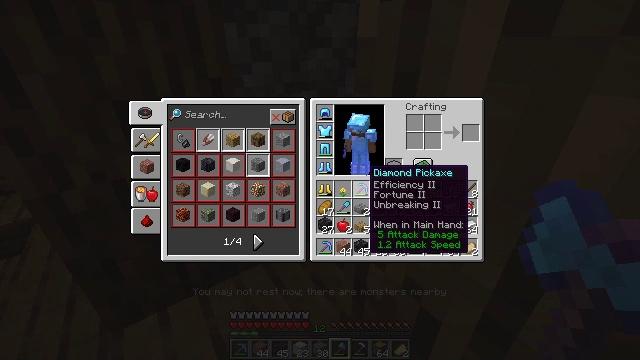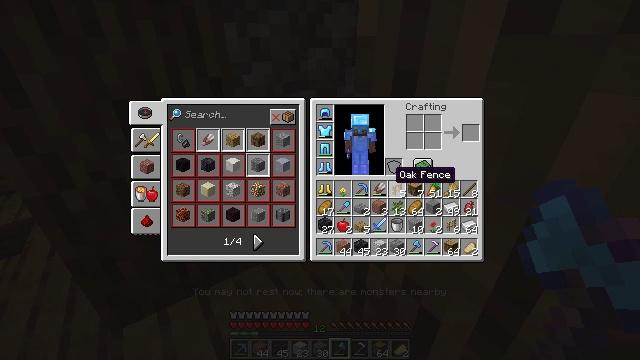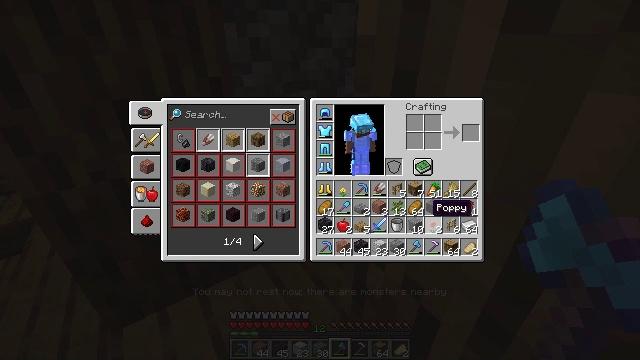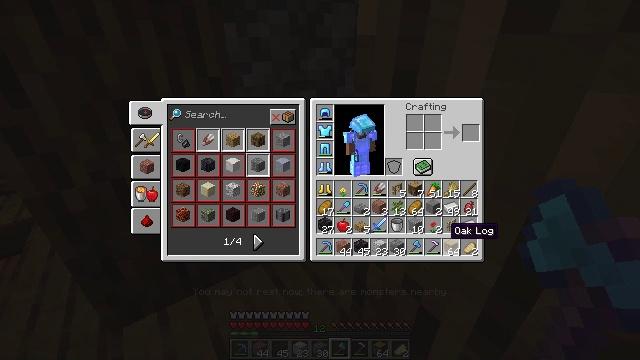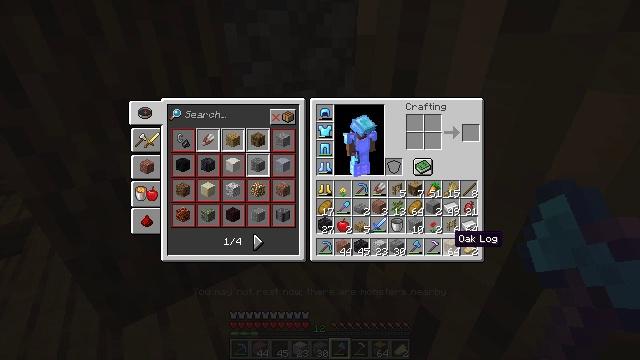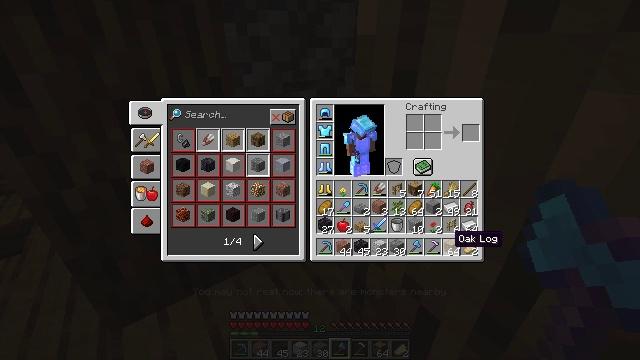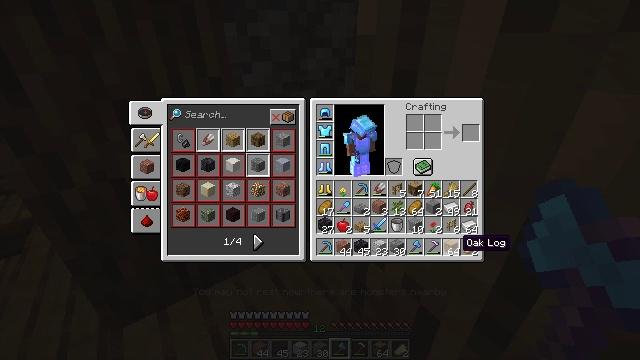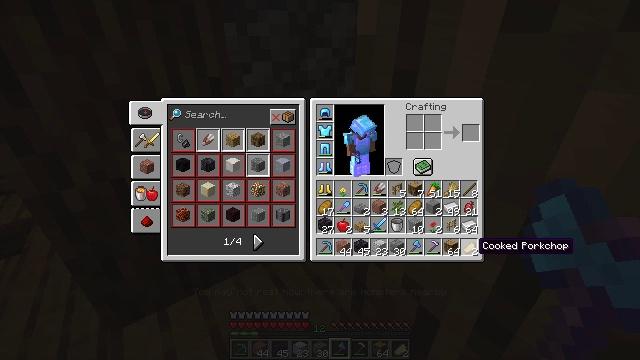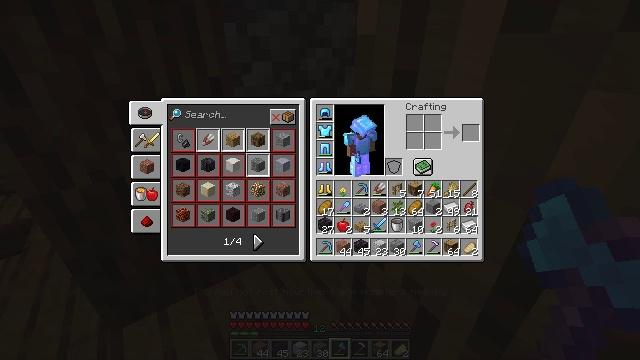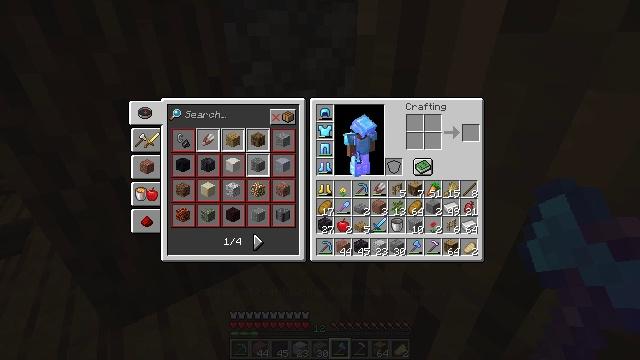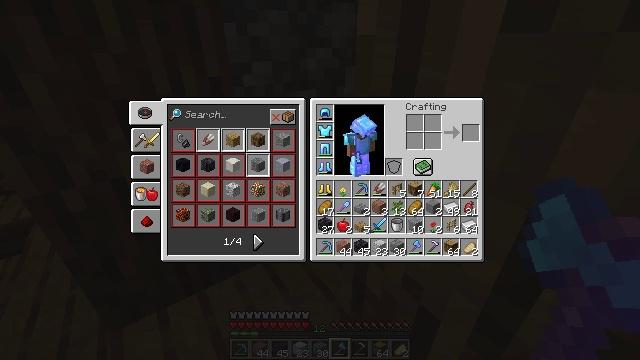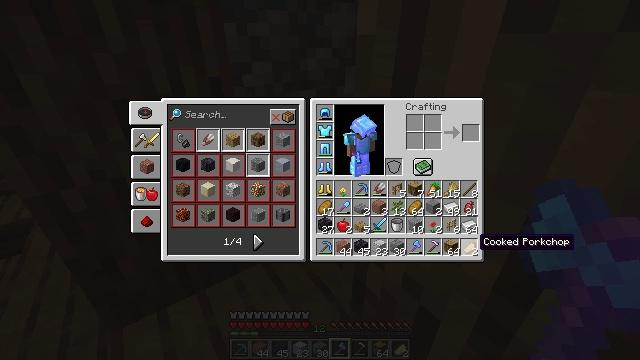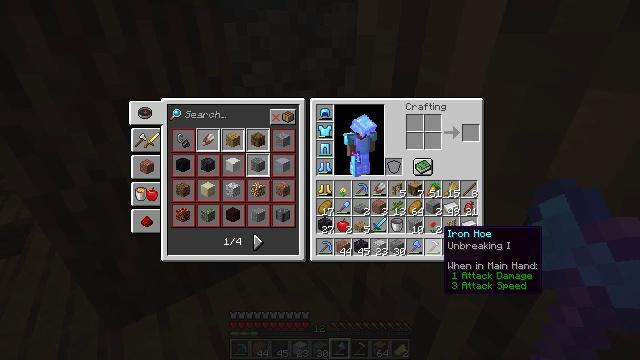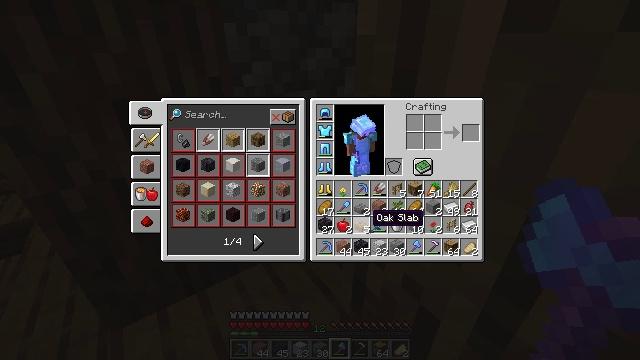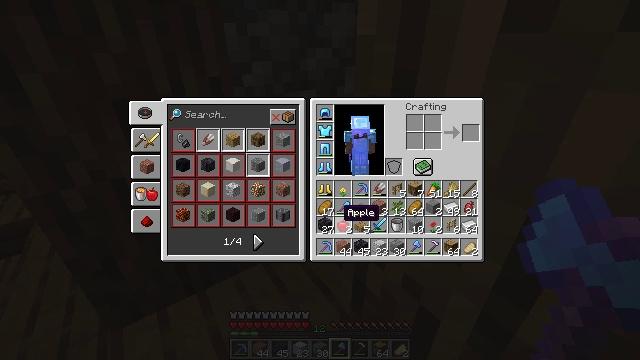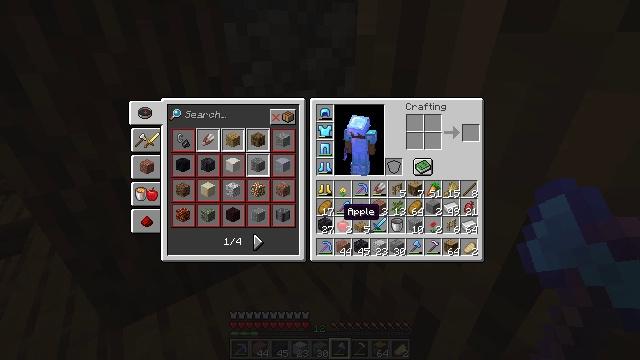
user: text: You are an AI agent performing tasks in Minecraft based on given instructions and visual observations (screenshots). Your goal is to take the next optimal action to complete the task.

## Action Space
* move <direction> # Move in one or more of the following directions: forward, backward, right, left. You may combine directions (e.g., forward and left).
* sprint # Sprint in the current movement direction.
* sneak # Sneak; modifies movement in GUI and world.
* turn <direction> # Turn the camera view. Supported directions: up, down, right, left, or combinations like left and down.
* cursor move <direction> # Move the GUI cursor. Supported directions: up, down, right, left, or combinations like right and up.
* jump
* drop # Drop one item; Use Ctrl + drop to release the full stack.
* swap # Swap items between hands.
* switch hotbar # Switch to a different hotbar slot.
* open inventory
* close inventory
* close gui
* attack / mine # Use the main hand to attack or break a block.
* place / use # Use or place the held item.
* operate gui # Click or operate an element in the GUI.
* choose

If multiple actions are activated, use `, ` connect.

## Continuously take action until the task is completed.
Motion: motion action
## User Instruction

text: Drop a dandelion.
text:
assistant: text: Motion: cursor move right
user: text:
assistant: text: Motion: cursor move right and down
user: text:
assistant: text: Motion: cursor move right and down
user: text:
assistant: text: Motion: cursor move down
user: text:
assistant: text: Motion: no_op
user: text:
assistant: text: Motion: cursor move right
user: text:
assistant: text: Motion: cursor move right
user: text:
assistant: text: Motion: cursor move right
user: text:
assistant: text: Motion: no_op
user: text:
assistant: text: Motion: no_op
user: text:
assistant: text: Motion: cursor move left
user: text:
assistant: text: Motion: cursor move left and up
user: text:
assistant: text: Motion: cursor move left and up
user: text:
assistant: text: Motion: cursor move left
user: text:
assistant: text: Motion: no_op
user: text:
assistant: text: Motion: sprint
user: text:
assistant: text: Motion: sprint
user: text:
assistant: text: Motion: sprint
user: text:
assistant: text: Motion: sprint, cursor move up
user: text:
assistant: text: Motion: sprint
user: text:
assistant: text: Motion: sprint
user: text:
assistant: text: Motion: sprint
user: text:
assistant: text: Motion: sprint, cursor move up
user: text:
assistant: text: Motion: sprint
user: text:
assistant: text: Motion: sprint, drop
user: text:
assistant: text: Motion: sprint, drop
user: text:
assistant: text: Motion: sprint, drop
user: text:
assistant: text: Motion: sprint, drop
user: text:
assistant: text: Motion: sprint
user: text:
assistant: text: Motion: no_op